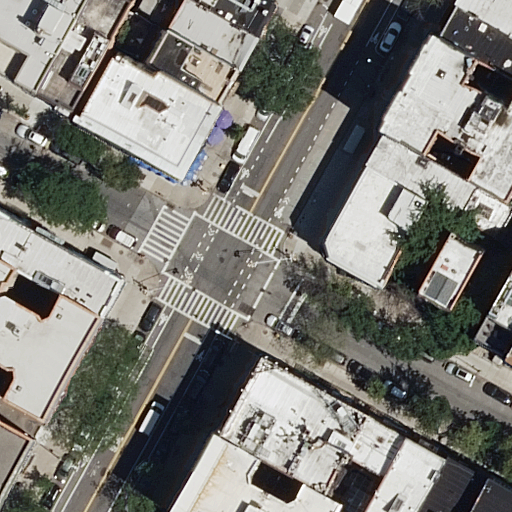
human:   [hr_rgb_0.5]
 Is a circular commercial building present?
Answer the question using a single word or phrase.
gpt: no

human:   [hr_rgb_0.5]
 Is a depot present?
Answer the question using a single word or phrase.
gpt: no

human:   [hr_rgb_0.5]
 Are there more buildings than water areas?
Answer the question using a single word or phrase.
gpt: yes

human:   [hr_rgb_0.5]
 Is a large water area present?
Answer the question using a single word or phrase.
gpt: no

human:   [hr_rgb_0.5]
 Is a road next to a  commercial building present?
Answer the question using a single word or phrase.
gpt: no

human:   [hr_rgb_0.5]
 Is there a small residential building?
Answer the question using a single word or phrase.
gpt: yes

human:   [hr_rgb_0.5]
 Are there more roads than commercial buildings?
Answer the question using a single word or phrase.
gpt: yes

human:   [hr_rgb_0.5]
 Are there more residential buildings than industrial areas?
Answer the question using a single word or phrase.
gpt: yes

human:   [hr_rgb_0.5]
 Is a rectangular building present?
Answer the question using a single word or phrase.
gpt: yes

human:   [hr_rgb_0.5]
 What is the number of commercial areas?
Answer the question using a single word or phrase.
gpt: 0

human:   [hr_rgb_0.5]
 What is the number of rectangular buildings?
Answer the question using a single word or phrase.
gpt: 15

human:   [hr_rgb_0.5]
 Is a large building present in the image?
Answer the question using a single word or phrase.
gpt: yes

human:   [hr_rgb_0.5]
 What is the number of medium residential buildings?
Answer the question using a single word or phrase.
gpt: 13

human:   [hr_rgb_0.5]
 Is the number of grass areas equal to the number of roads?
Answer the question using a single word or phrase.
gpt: no

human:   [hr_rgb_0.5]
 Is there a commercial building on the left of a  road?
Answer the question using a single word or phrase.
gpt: no

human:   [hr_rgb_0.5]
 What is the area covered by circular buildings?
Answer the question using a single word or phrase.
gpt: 0m2

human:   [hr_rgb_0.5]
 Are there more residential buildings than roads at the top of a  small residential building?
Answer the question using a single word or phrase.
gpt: yes

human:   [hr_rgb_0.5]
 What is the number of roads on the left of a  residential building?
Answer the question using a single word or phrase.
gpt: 1

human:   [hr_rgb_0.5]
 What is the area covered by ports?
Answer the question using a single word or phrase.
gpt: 0m2

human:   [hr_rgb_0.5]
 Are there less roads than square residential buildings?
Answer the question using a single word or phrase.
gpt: no

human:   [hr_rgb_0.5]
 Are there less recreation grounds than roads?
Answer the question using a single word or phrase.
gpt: yes

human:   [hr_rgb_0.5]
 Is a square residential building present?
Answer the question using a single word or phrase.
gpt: no

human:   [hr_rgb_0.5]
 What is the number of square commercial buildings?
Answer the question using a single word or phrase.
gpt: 0

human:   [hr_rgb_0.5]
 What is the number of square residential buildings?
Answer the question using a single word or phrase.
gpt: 0

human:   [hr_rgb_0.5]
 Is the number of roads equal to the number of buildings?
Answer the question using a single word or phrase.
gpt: no

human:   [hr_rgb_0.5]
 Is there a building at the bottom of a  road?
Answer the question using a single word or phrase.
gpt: yes

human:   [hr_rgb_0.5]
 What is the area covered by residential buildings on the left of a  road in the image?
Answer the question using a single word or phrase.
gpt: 1662m2

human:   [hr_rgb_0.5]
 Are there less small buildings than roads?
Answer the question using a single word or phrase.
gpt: no

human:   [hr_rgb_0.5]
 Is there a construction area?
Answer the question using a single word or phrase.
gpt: no

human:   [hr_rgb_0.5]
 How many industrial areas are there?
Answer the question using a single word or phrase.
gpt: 0

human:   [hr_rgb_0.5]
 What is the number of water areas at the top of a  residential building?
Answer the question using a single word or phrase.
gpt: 0

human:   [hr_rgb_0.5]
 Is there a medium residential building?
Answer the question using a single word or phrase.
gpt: yes

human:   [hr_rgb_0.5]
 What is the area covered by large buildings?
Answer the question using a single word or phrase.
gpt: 522m2

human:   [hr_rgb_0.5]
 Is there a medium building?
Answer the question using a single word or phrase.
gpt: yes

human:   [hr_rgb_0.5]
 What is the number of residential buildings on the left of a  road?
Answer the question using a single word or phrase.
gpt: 8

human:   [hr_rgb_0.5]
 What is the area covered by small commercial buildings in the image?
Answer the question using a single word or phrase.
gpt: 0m2